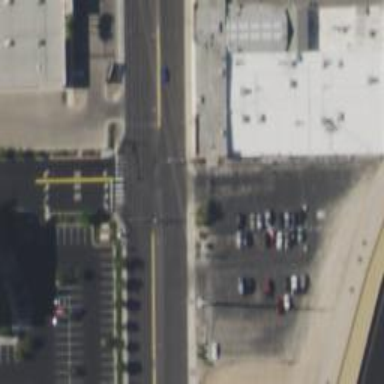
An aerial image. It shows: Solid stop line on the road marking.